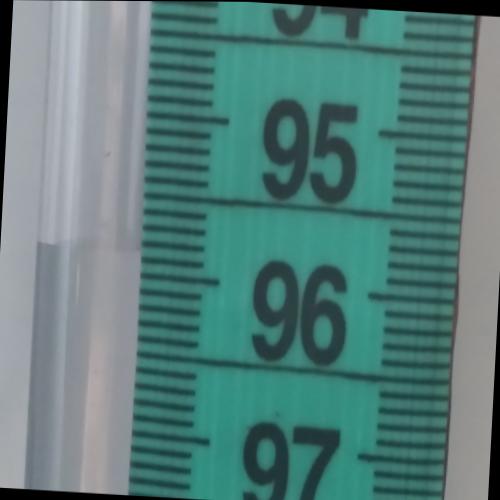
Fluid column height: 95.9 cm